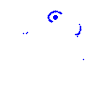
Particle: pion